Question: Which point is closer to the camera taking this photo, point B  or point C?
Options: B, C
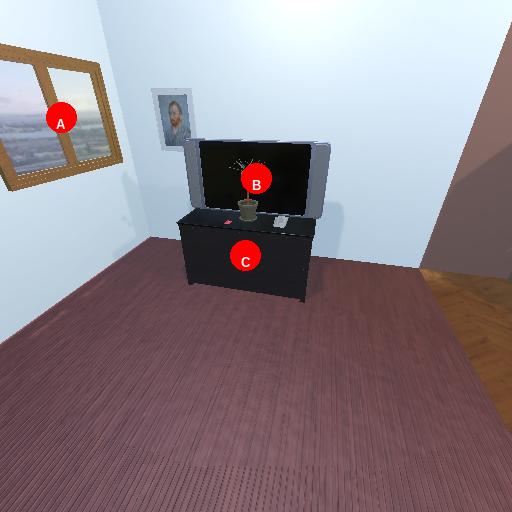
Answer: B